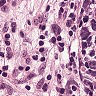
Metastatic tissue present: yes